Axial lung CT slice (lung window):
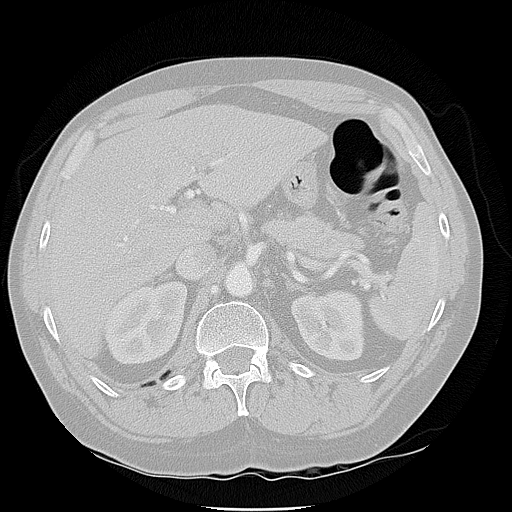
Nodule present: no